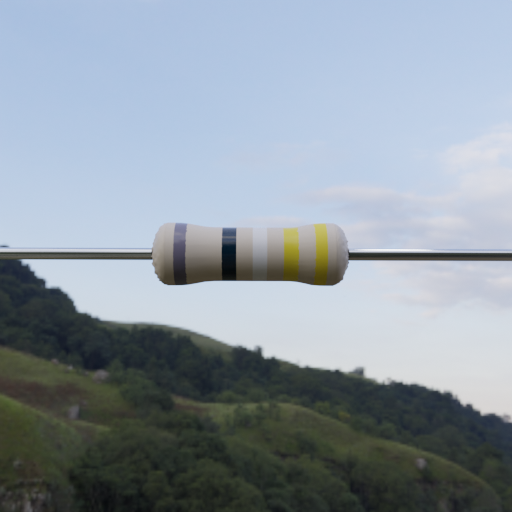
Resistor colour bands (in order): gray, black, white, yellow, yellow